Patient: sex F, age 26
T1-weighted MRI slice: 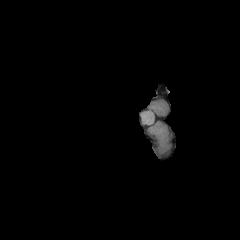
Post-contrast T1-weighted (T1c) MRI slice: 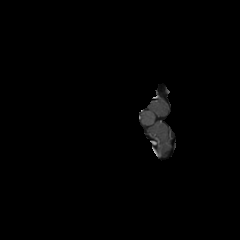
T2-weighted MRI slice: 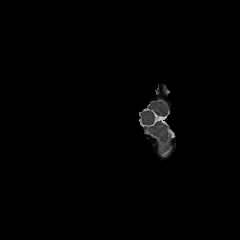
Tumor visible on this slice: no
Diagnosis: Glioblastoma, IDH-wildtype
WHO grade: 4